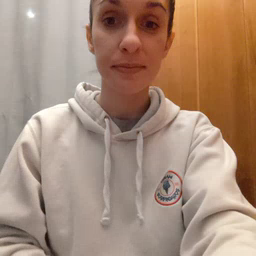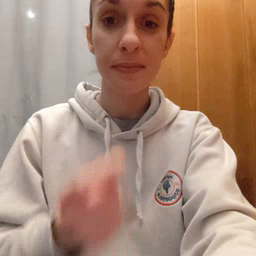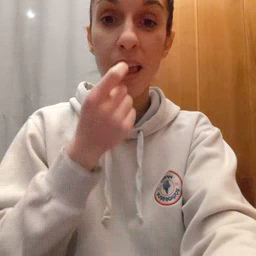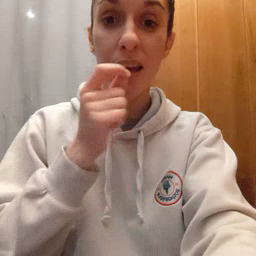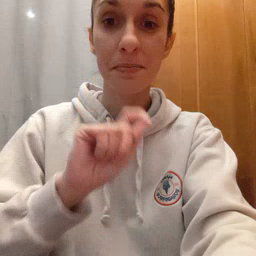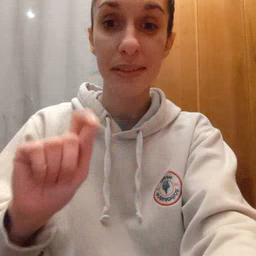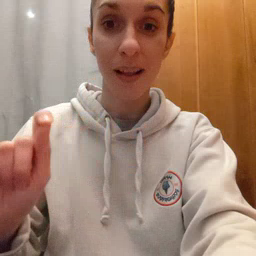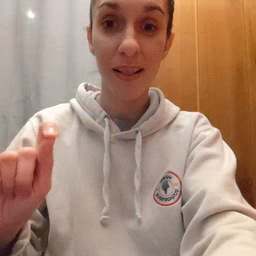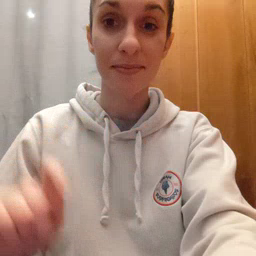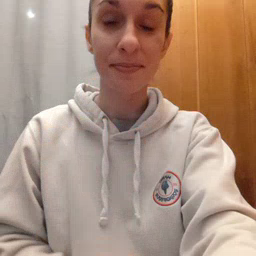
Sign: pencil